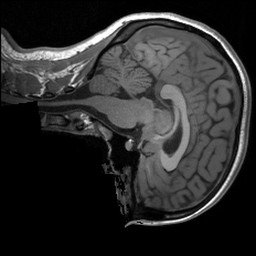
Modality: T1w
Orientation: sagittal
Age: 29
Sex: female
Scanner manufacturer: siemens
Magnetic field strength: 3 T
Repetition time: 1.9 s
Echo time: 0.00232 s